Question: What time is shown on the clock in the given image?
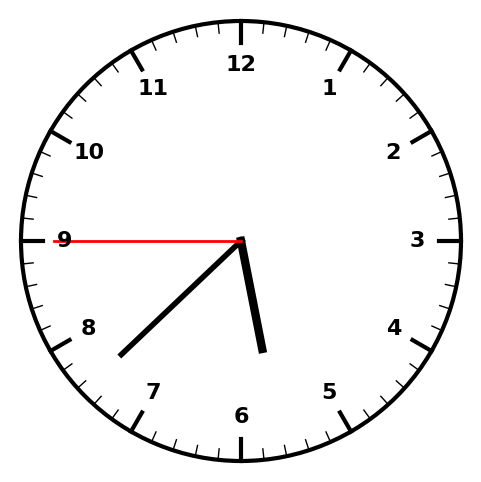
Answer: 05:37:45